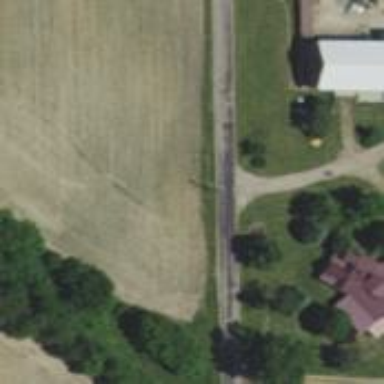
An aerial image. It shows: Unclassified road.